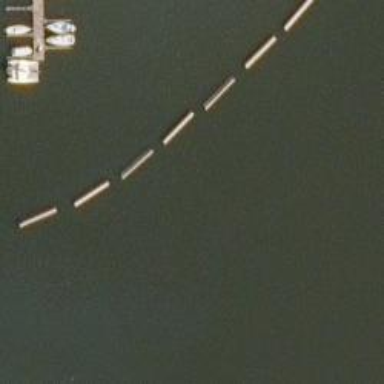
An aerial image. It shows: Breakwater structure.